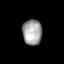
Tissue: skin
Cell type: Epithelial cells
Senescence score: 0.8592
Nuclear area (px): 484
Mean DAPI intensity: 162.198